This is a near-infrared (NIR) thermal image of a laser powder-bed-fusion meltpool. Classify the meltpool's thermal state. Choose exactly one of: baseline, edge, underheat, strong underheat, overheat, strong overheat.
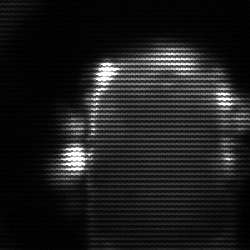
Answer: baseline